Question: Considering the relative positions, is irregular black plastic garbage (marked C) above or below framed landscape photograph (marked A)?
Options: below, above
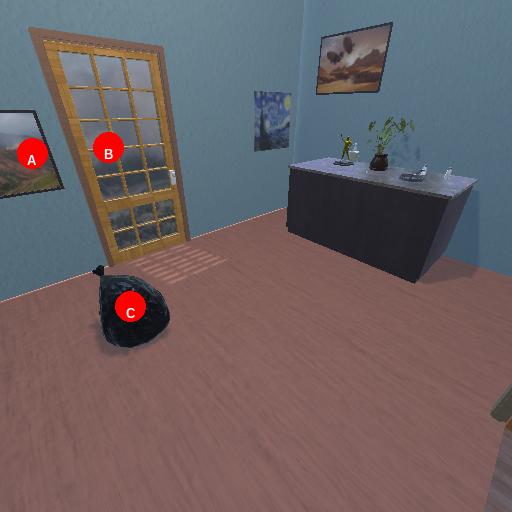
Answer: below